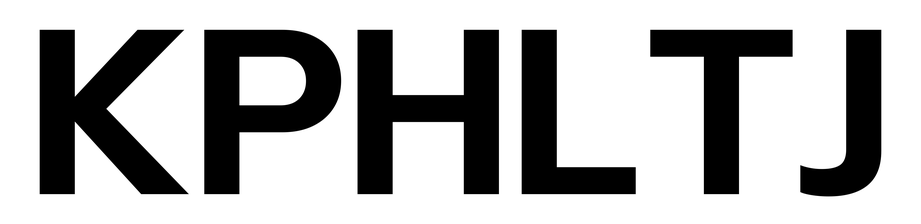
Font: InstrumentSans_Bold